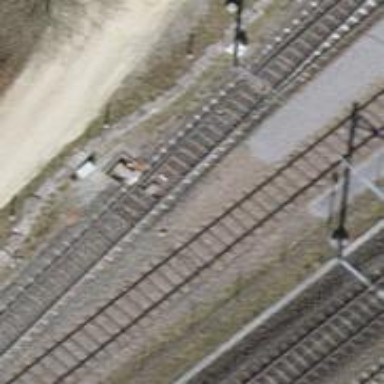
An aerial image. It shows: Single-track electrified rail service spur with contact line.